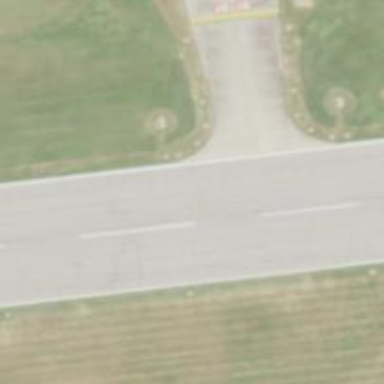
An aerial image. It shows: View of taxiway at the airport.